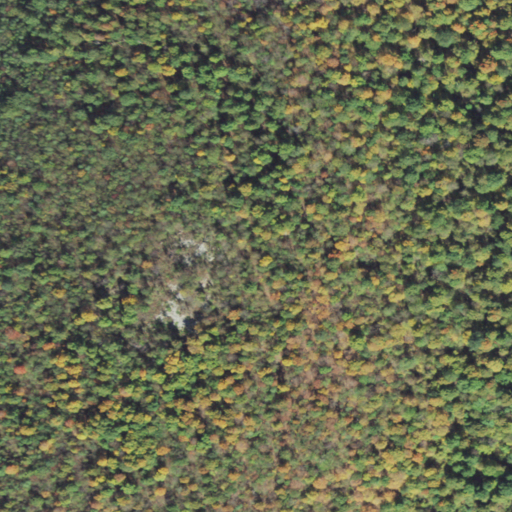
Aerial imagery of mountain in Pennsylvania named Round Mountain containing only deciduous forest